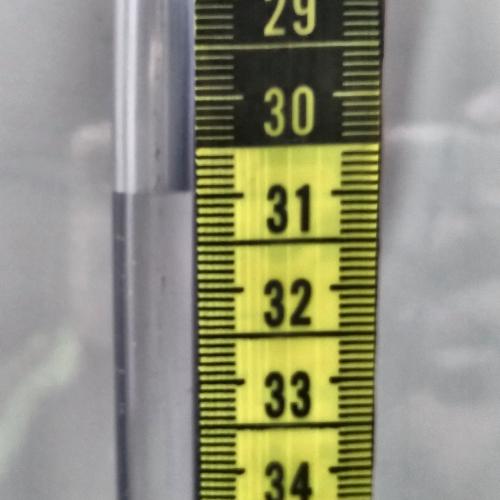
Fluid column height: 30.9 cm